Question: I'm working on a project where I need the following structure:

The 2 CPP files contain classes, those classes need naked functions that are in H File 1. The classes and the nakeds need variables in H File 2.
I can split the CPP files so that they use 2 separate file that contain the nakes and the variables they need. But I prefer to use this structure.
It looks like that the compiler skips the #ifndef command, I made a test for the problem:
Main:
'''
#include <iostream>
//1>CPPFile2.obj : error LNK2005: "bool Test1" (?Test1@@3_NA) already defined in CPPFile1.obj
//1>CPPFile2.obj : error LNK2005: "bool Test2" (?Test2@@3_NA) already defined in CPPFile1.obj
int main()
{
}
'''
CPPFile 1:
'''
#include <iostream>
using namespace std;
#include "HFile1.h"
'''
CPPFile 2:
'''
#include <iostream>
using namespace std;
#include "HFile2.h"
'''
HFile 1:
'''
#include "HFile2.h"
#pragma once
#ifndef Name1
#define Name1
//Use test1, this workes fine
//Use test2, this workes fine
#endif
'''
HFile 2:
'''
#pragma once
#ifndef Name2
#define Name2
bool Test1 = false;
bool Test2 = false;
#endif
'''
How is it possible that the #ifndef #define #endif structure doesn't work properly?
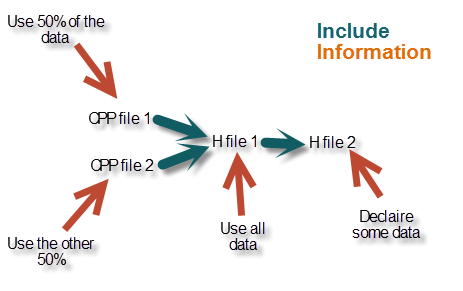
Answer: Your problem is that the second header is the variables, not just them. There must be a single in the program and thus compilation fails. This is unrelated to include guards, as include guards only protect within a single translation unit. In your case, each one of the .cpp files includes the header and thus define the same variables separately.
The solution would be to only the variables in the header and define them in a translation unit:
'''
#ifndef Name2
#define Name2
extern bool Test1;
extern bool Test2;
#endif
// single .cpp
bool Test1 = false;
bool Test2 = false;
'''
Although there is some code smell around the whole thing. You might want to your solution. The use of global variables is in most cases not a good solution.